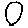
Label: circle